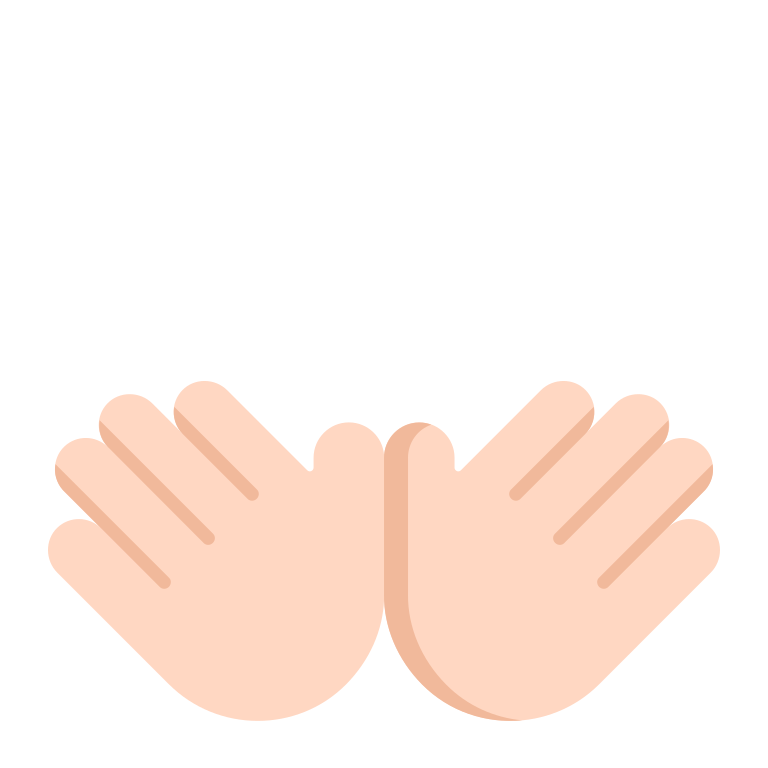
open hands flat light